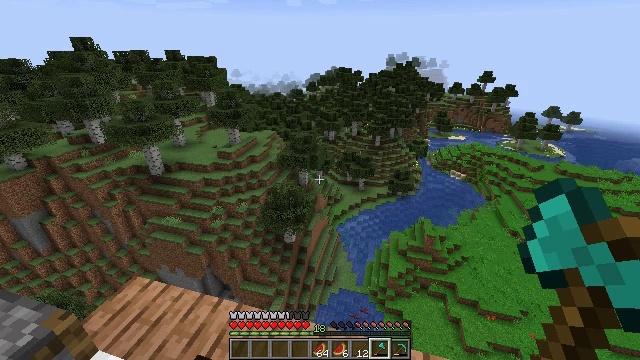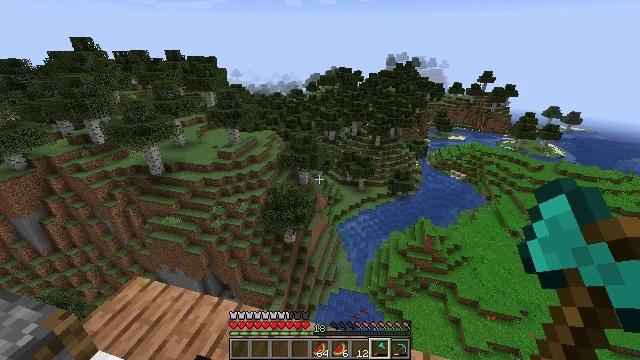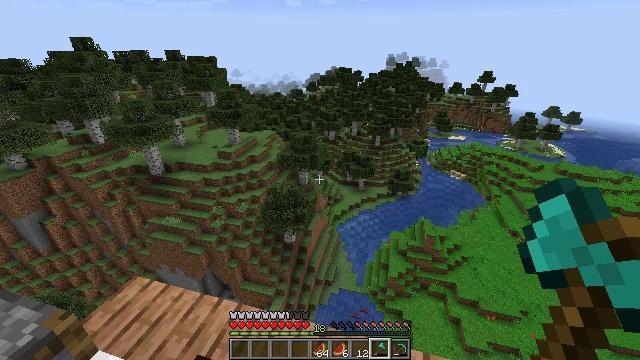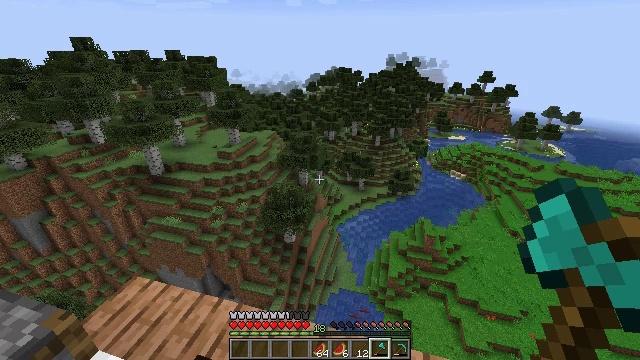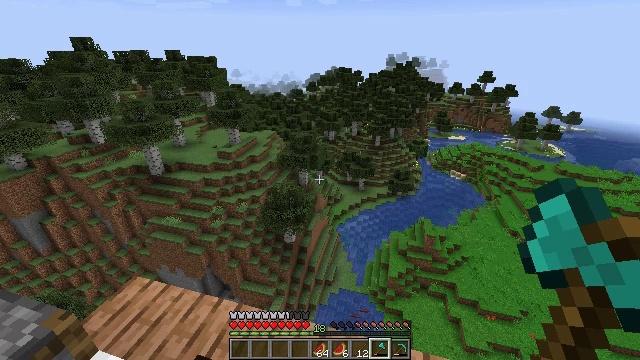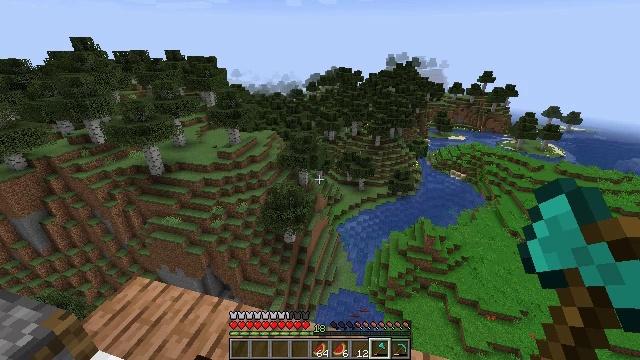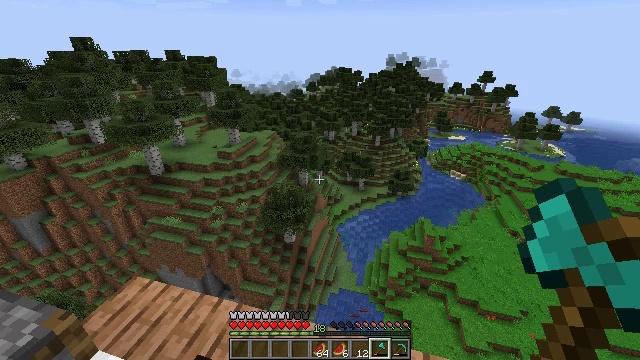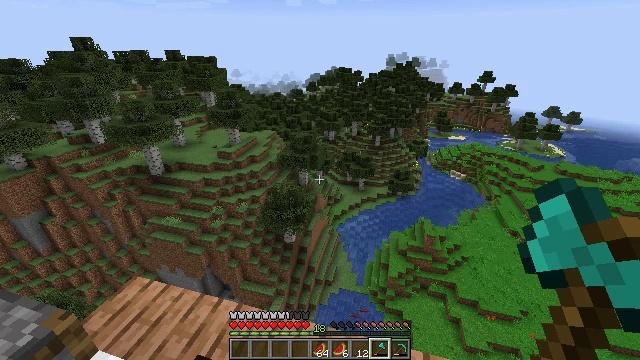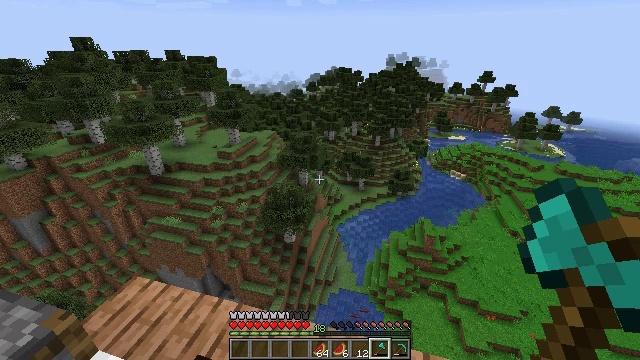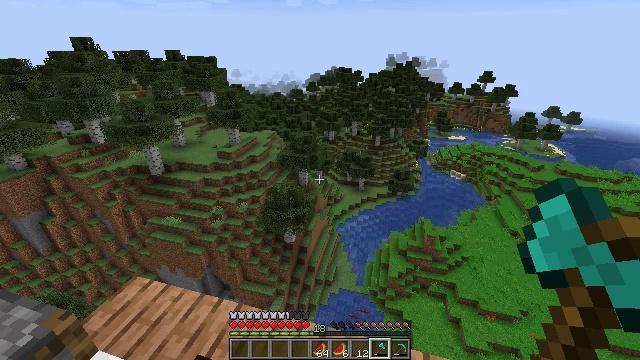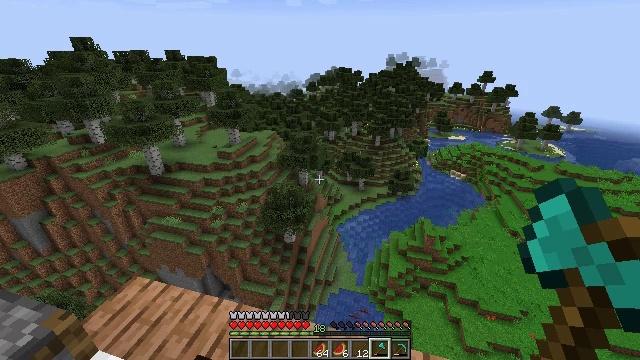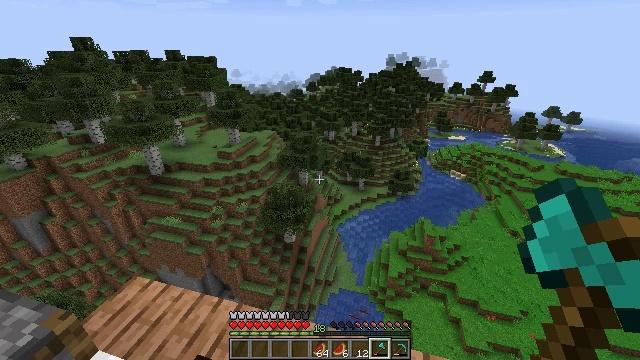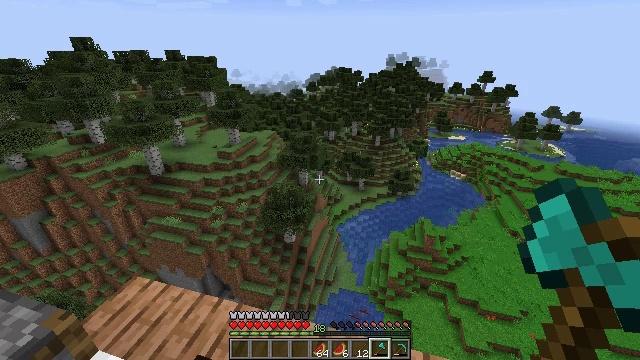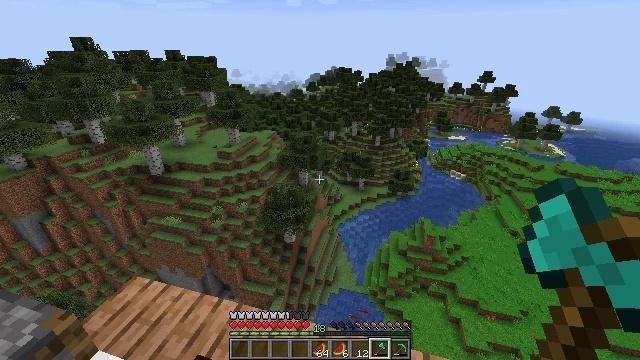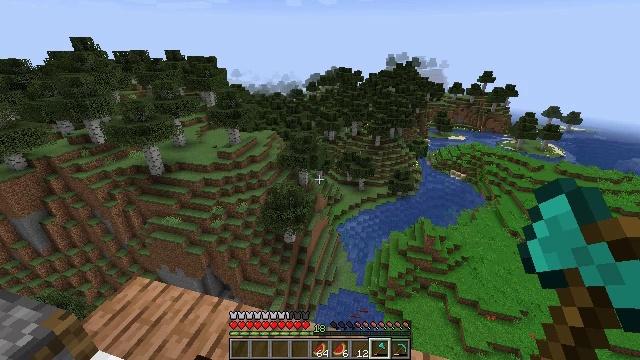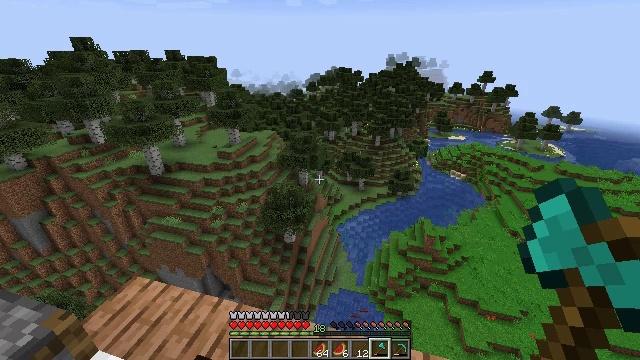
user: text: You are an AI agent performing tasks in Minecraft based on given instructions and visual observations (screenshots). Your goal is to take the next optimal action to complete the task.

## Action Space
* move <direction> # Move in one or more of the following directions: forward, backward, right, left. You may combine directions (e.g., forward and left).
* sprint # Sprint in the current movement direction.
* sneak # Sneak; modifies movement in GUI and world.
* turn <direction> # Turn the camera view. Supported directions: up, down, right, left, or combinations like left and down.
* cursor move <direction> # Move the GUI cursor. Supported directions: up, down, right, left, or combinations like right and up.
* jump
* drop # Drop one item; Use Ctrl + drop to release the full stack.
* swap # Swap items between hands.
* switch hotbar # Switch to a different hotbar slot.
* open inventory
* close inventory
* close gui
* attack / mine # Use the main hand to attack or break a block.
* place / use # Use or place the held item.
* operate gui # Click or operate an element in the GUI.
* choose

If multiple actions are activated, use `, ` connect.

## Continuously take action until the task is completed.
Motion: motion action
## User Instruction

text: Use the furnace to make cooked salmon.
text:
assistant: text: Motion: no_op
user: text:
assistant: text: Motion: no_op
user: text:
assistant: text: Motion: no_op
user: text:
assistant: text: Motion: no_op
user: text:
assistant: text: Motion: no_op
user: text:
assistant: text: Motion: no_op
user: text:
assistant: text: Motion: no_op
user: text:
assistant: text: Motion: no_op
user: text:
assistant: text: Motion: no_op
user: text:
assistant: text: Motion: no_op
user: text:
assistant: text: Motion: no_op
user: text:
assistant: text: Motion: no_op
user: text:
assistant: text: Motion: no_op
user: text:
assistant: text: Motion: no_op
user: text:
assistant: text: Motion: no_op
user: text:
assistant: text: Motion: no_op
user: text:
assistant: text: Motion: no_op
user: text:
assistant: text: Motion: no_op
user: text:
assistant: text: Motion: no_op
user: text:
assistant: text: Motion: no_op
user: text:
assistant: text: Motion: no_op
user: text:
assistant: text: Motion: no_op
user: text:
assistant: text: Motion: no_op
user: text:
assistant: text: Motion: no_op
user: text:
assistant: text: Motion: no_op
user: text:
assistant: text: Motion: no_op
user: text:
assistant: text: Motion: no_op
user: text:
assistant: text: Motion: no_op
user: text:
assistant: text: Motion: no_op
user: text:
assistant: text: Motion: no_op